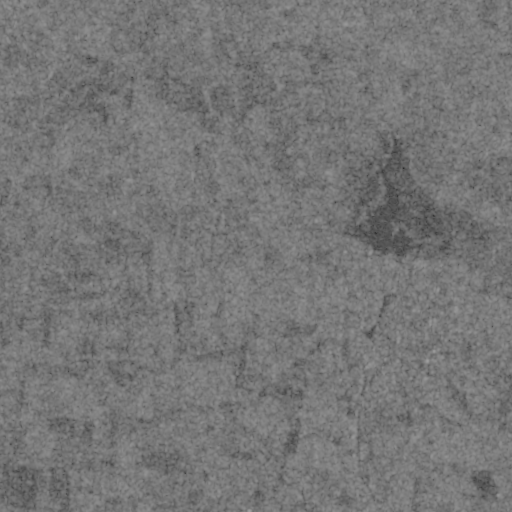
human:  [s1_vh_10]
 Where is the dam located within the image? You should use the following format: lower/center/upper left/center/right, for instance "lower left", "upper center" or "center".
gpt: The dam is located in the center right of the image.
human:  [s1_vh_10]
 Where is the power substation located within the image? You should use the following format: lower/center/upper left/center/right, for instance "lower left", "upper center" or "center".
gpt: The power substation is located in the center of the image.
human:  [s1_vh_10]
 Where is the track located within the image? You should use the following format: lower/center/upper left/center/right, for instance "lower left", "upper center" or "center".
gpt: There is no track in the image.

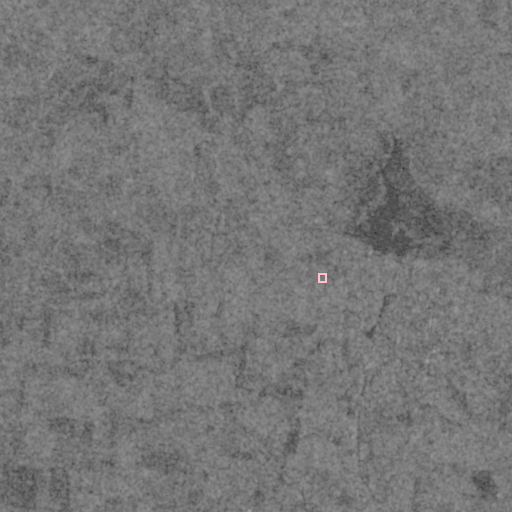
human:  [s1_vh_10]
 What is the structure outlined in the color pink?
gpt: The structure outlined in pink is a power substation.
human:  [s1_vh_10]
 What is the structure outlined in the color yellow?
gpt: There is no yellow outline.